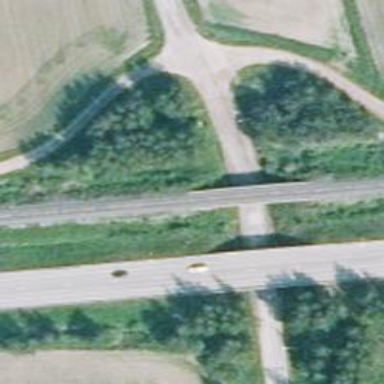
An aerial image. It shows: Bridge over railway track classified as B1.